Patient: sex M, age 71
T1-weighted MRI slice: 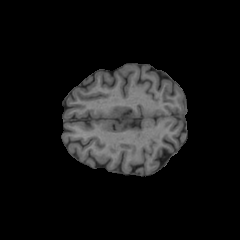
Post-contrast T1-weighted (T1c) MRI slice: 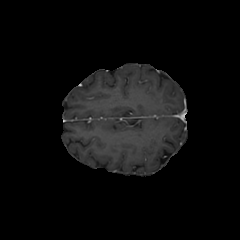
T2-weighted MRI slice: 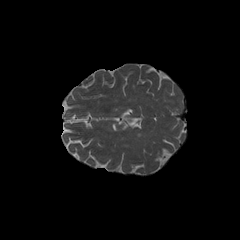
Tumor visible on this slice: no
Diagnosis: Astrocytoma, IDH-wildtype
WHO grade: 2